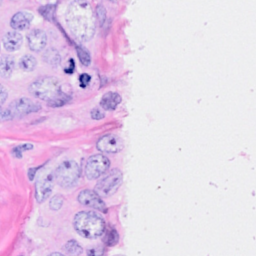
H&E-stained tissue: Breast